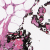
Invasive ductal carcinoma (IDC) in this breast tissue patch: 0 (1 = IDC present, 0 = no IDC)